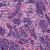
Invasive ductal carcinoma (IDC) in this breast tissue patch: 1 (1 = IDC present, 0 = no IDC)